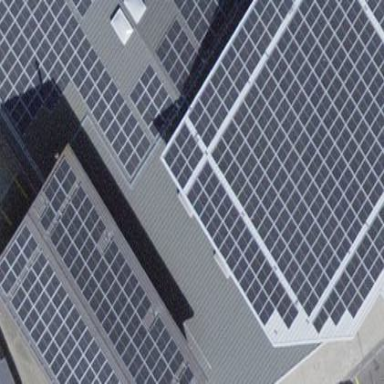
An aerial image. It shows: Solar power generator.